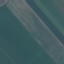
Land use / land cover class: AnnualCrop